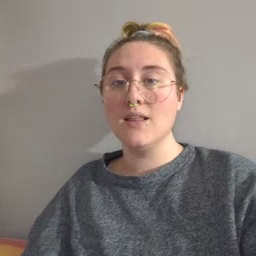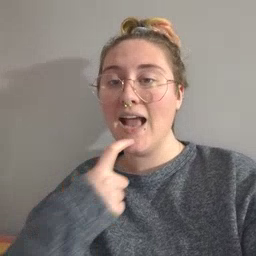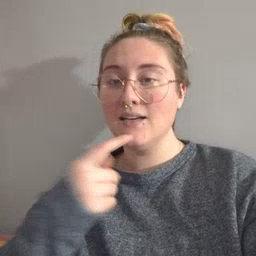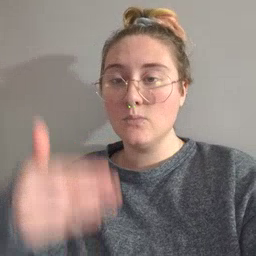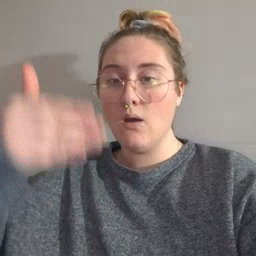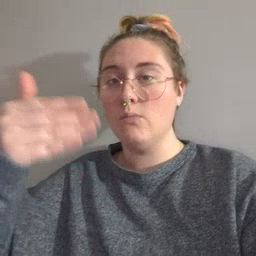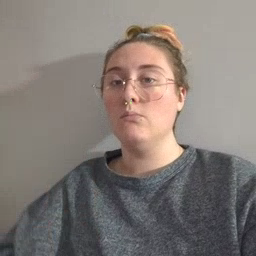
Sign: glasswindow